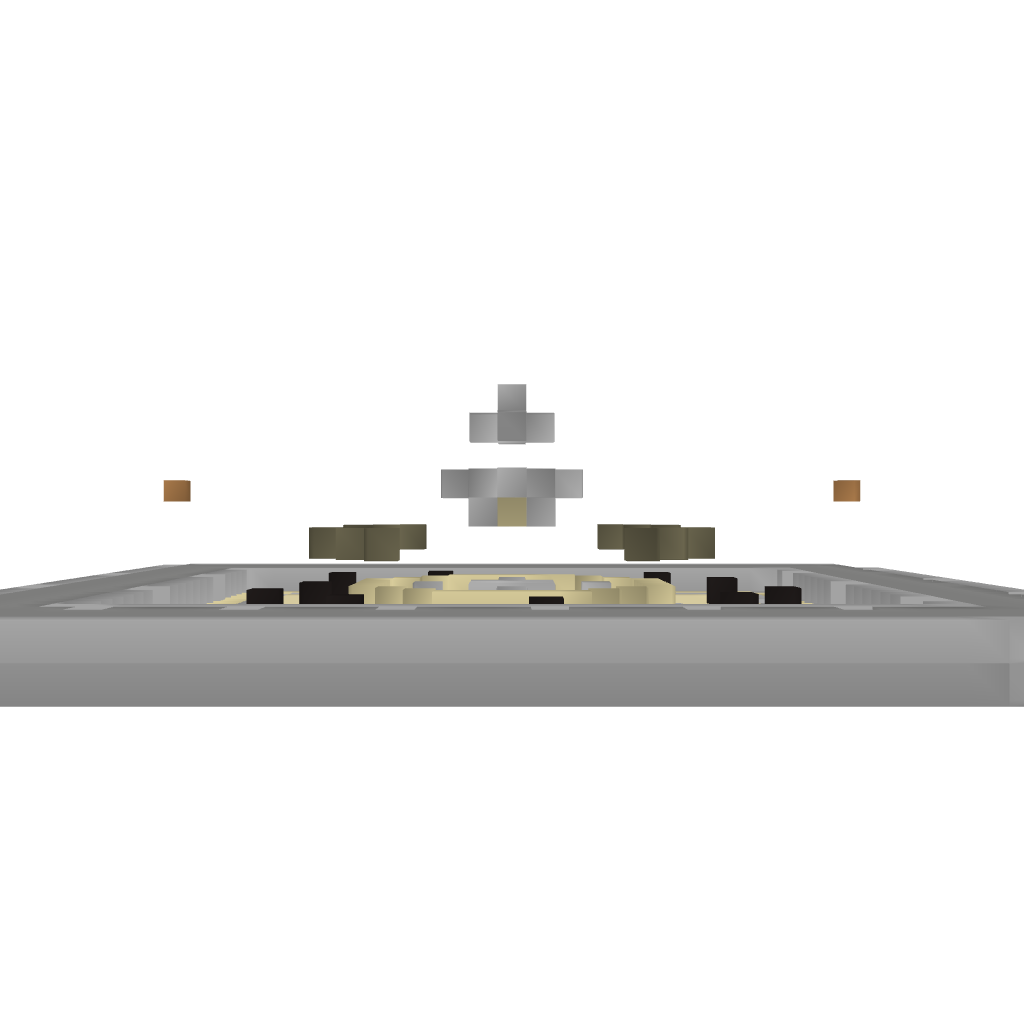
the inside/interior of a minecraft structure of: Fountain